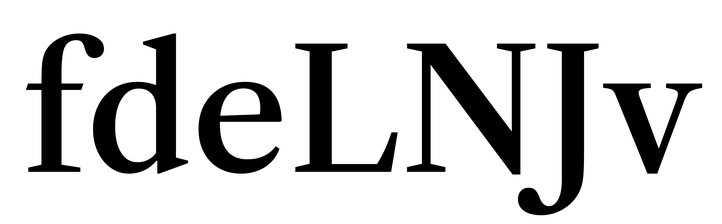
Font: LibreCaslonText_Medium